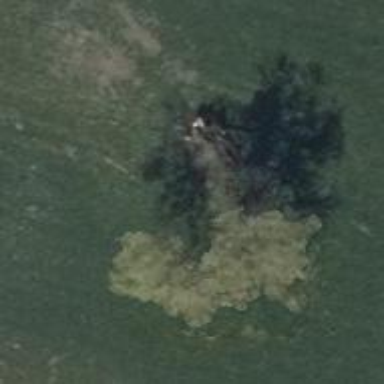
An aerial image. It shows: Deciduous broadleaved tree.